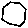
Label: hexagon